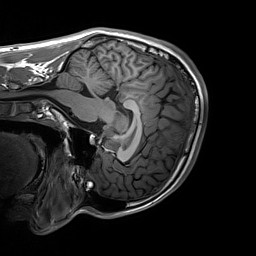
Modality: T1w
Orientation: sagittal
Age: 19
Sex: male
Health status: healthy
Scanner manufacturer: siemens
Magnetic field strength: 3 T
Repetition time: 2.3 s
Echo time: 0.00236 s